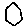
Label: hexagon